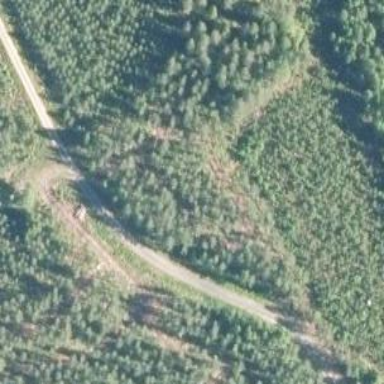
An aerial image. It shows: Track road with grade4 tracktype.